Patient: sex F, age 65
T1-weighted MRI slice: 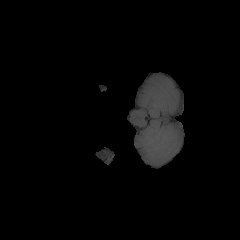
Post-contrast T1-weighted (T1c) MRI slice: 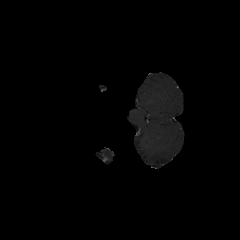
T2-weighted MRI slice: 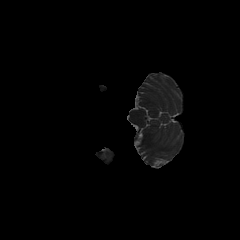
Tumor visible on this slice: no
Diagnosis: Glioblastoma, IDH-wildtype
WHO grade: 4